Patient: sex F, age 72
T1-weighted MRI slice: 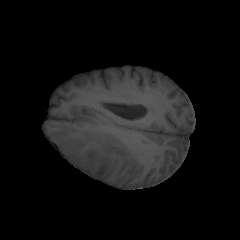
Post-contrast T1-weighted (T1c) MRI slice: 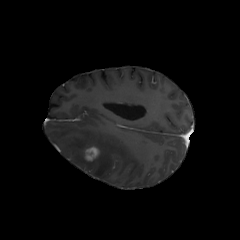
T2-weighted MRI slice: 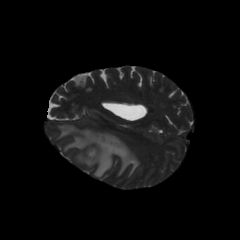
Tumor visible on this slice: yes
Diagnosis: Glioblastoma, IDH-wildtype
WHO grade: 4